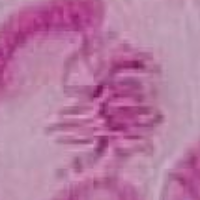
Label: metaphase